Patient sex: M
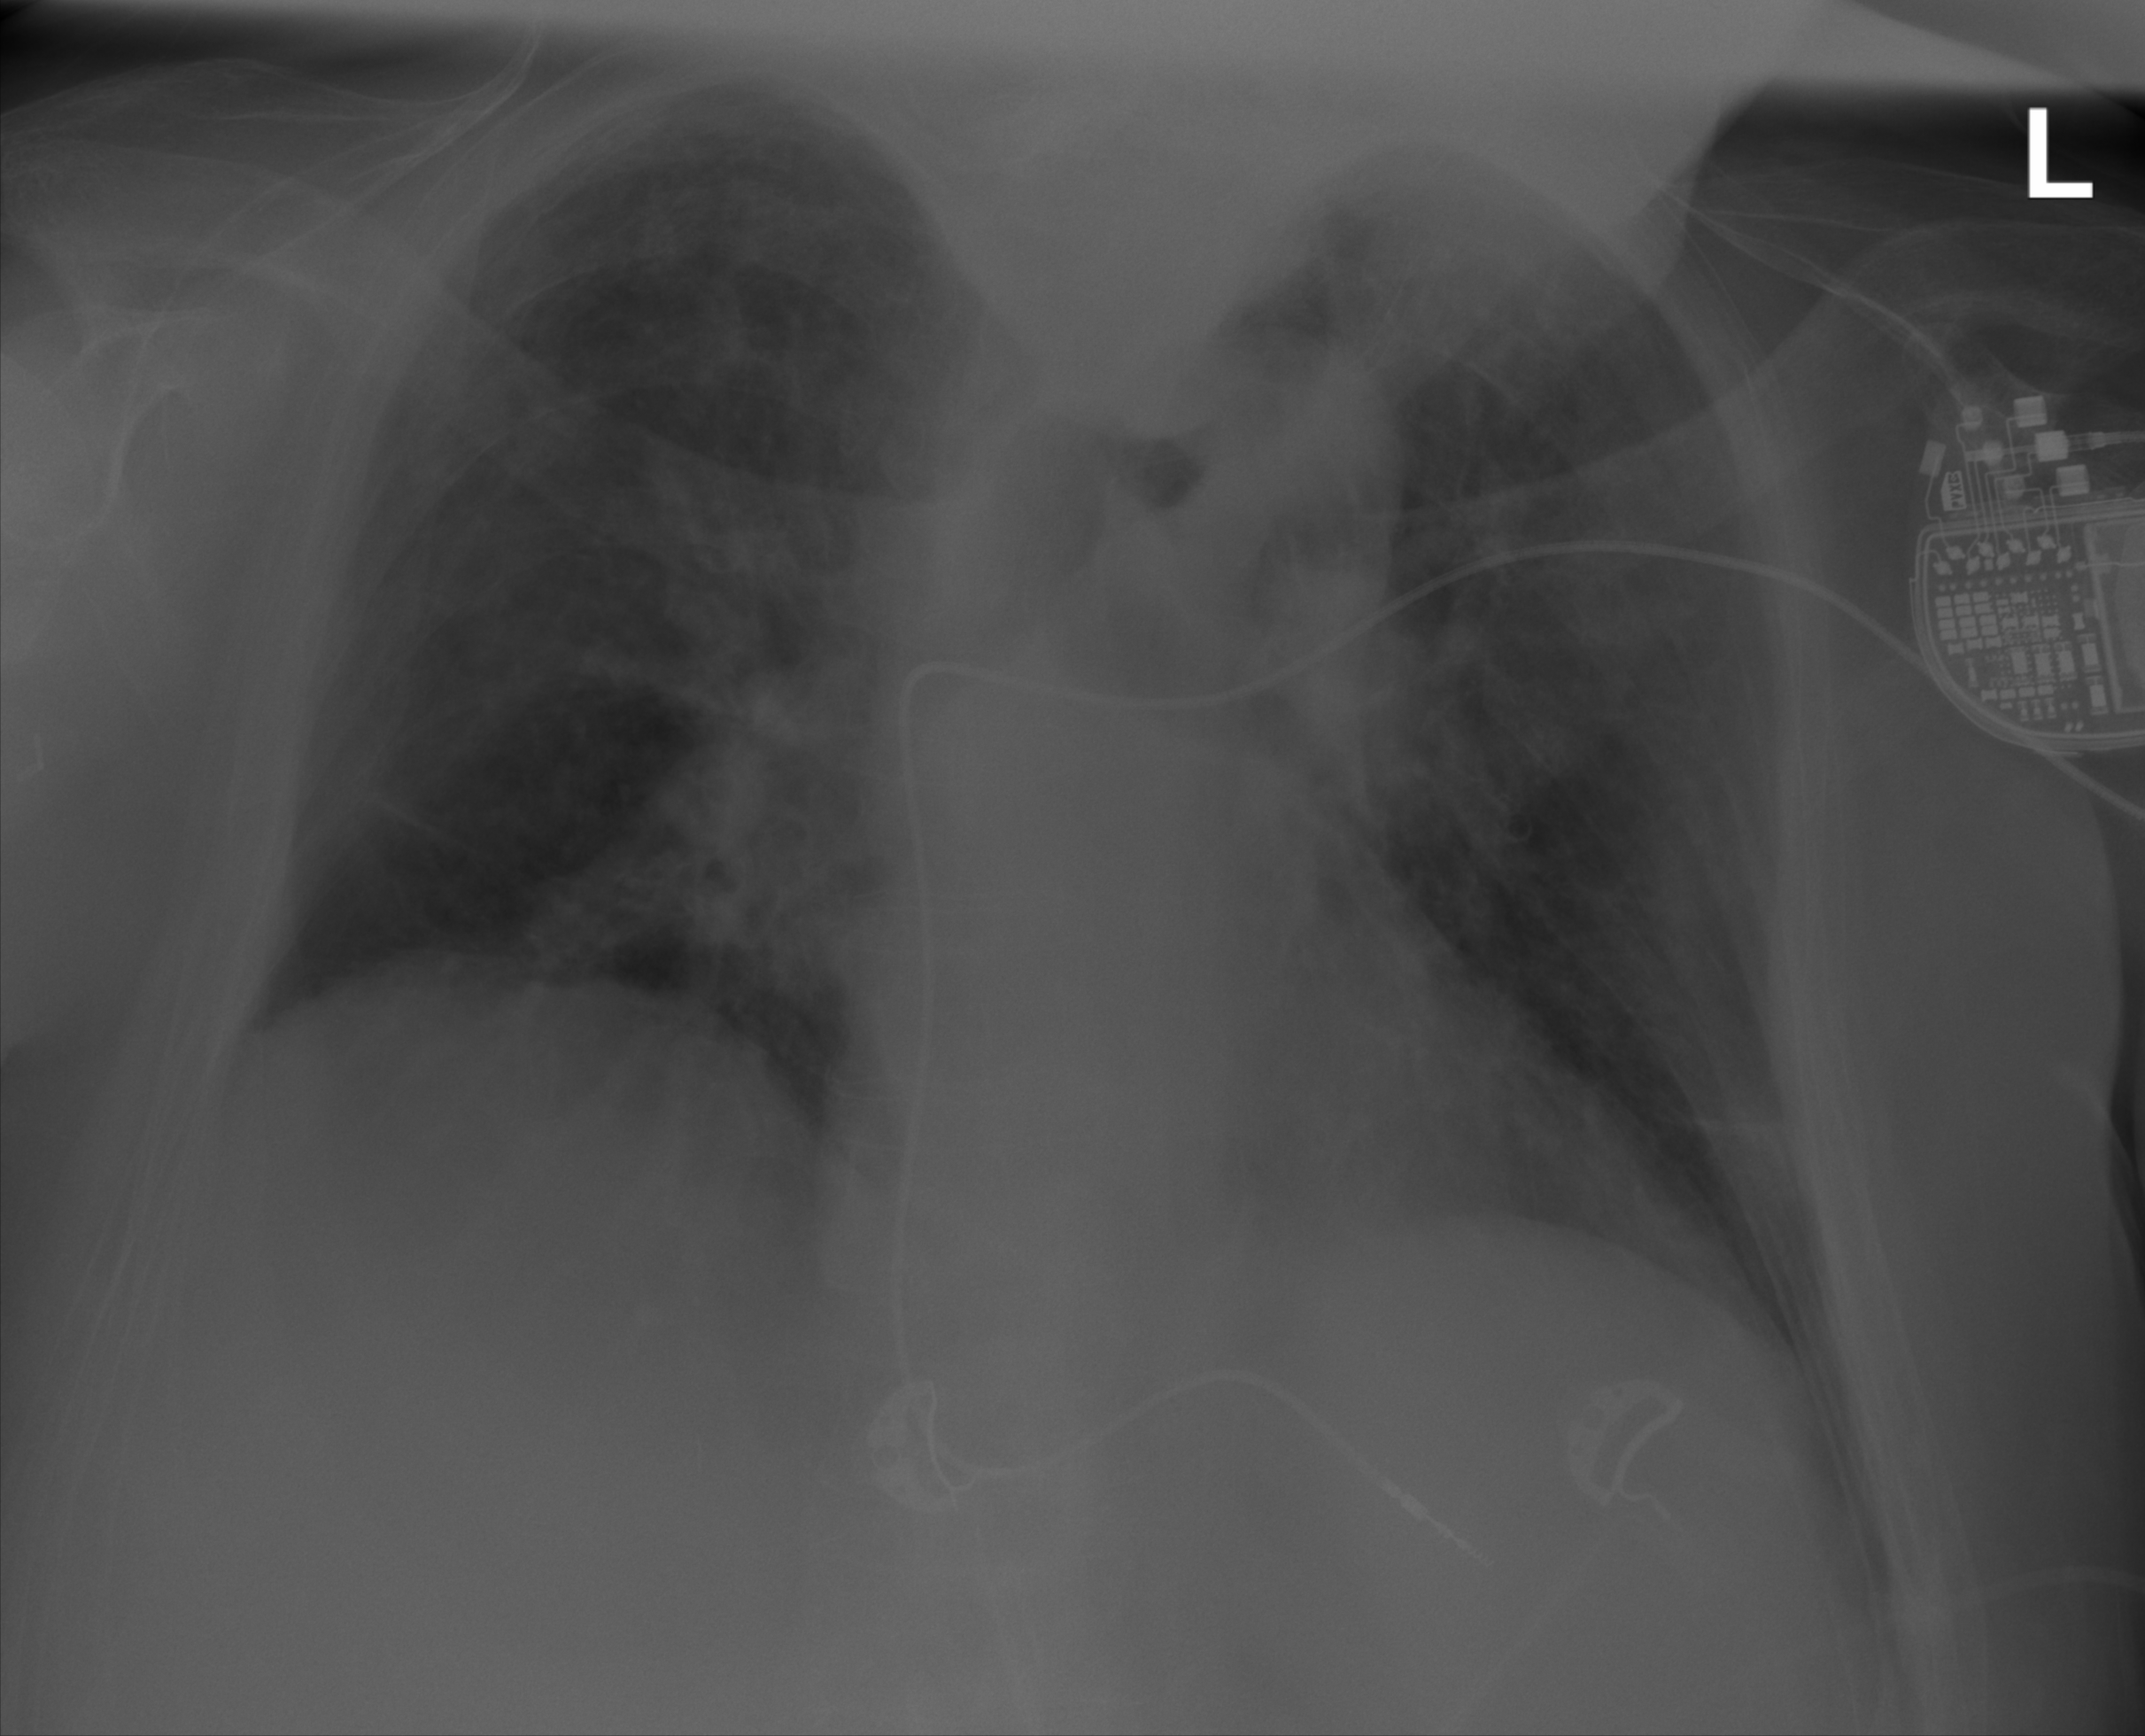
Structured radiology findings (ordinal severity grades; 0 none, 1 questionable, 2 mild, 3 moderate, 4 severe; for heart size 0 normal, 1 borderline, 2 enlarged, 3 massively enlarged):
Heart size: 2
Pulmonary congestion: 0
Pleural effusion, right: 0
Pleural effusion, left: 0
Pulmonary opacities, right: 2
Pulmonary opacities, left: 2
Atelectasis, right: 2
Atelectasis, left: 2